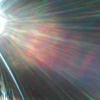
Label: sunburn